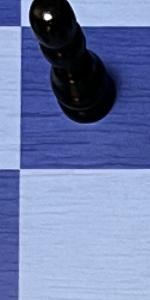
Label: Empty